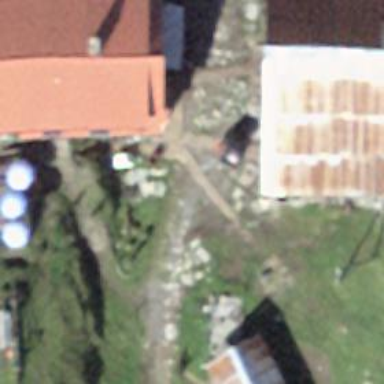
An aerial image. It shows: Toilets are available here.